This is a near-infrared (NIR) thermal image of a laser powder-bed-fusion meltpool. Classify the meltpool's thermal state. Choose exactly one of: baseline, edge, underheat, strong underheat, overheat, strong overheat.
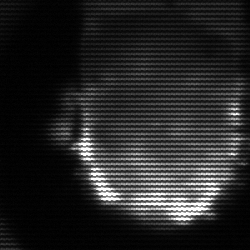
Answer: baseline